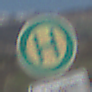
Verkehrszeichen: Haltestelle
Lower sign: ZeitangabenMitBeschraenkungAufWochentage5
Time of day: MorningAfternoon
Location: Outdoor (Nature)
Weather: PartlyCloudy
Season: NotSpecified
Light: Natural